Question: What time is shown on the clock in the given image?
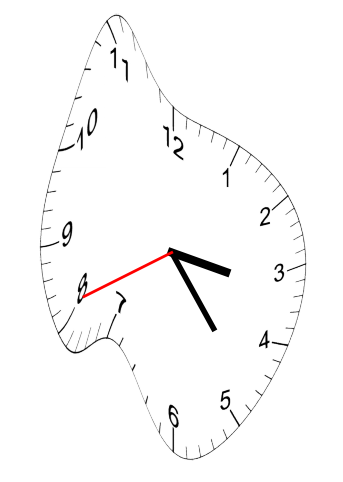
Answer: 03:23:41